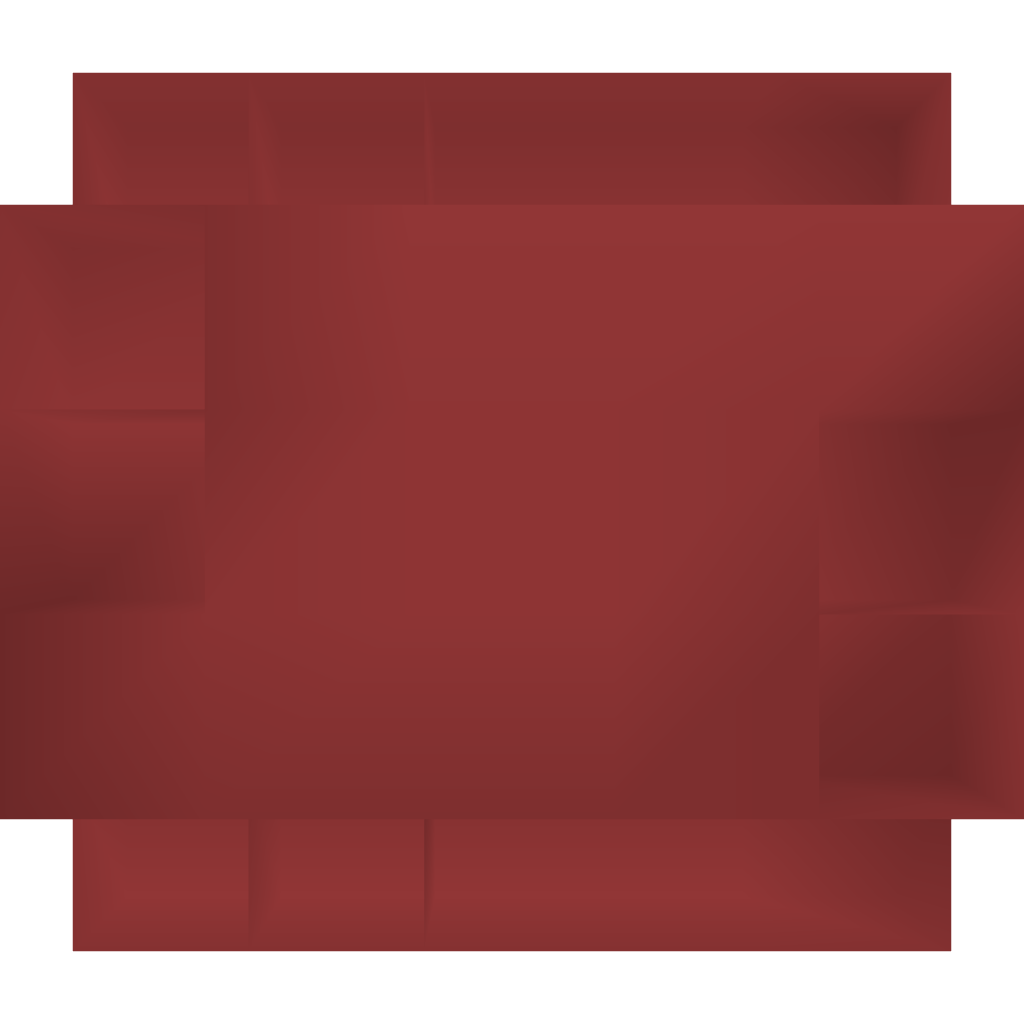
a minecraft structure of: Tie Advanced Version 1 bad low quality